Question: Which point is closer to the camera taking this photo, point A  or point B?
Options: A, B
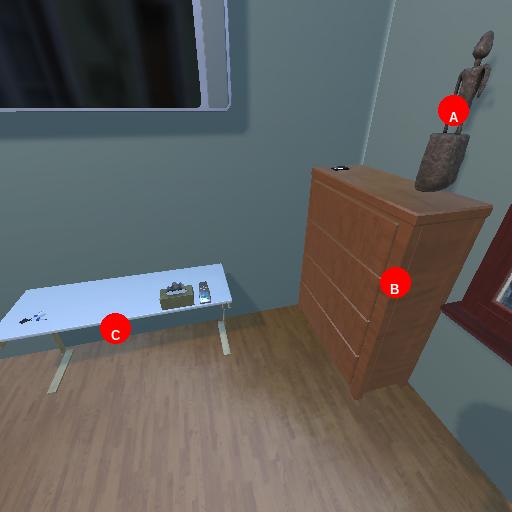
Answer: A